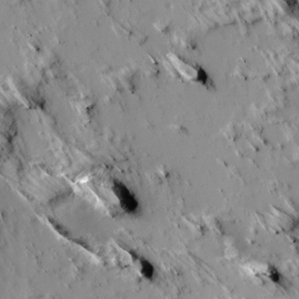
Label: non_frost